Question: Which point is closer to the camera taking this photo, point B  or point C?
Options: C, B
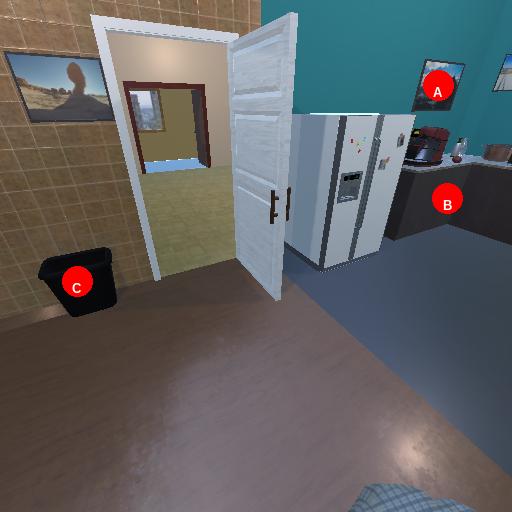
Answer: C